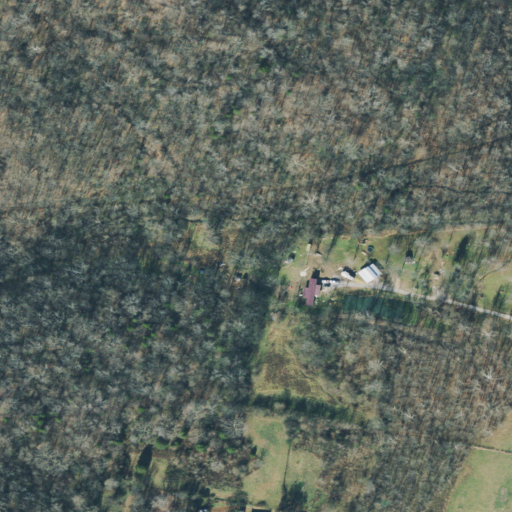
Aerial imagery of valley in Tennessee named Guthrie Hollow containing deciduous forest, pasture, woody wetlands, mixed forest, and open development